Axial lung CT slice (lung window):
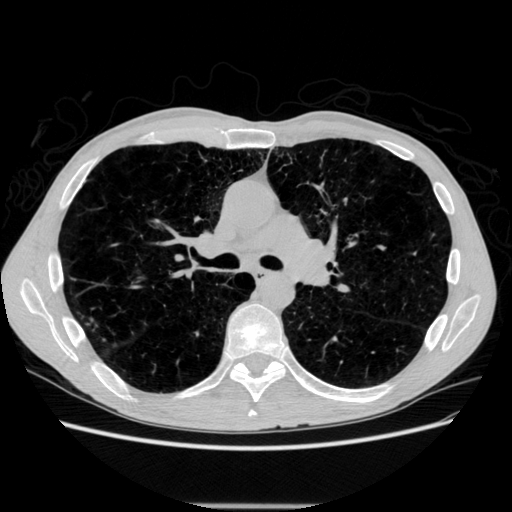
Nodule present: no